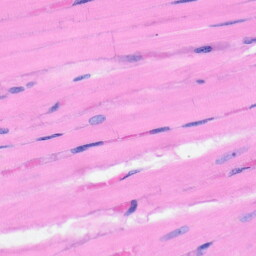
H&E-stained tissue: Heart